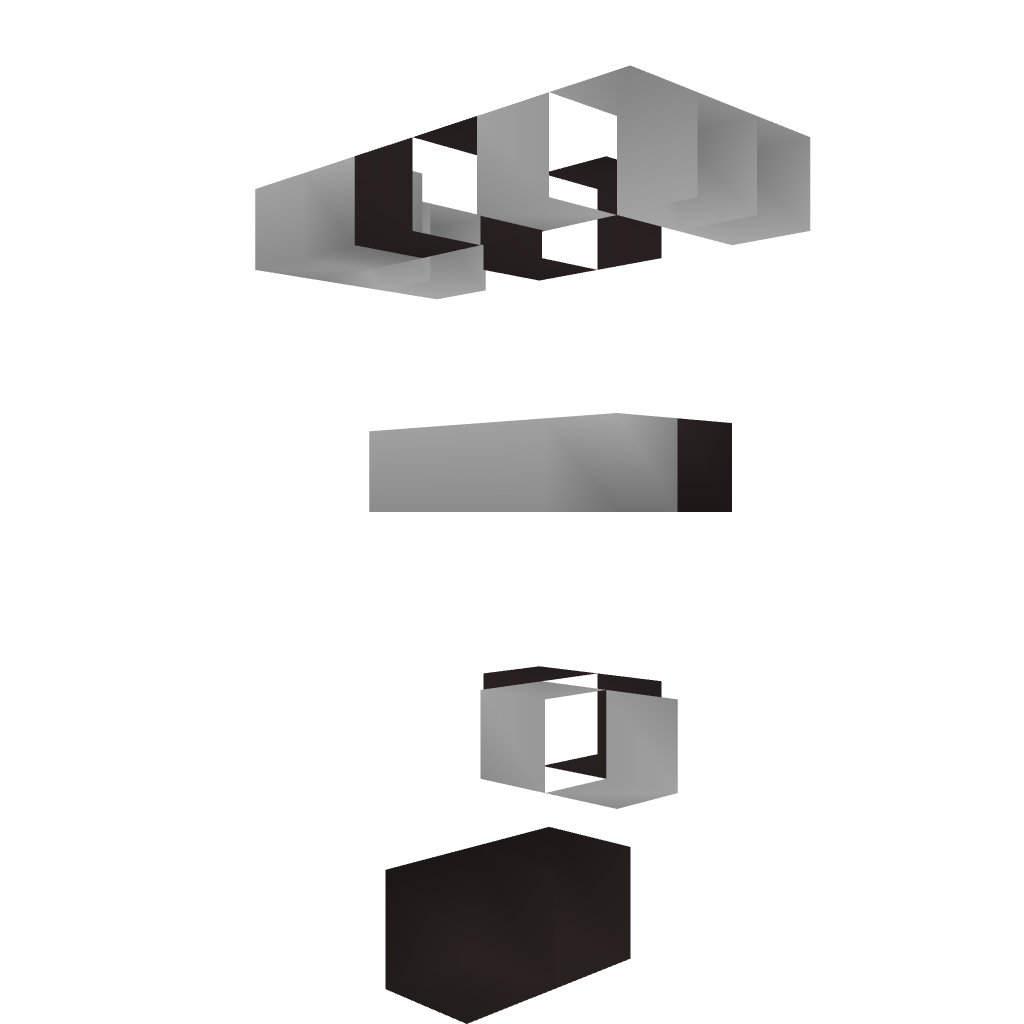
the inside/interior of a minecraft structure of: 4 furnace autosmelter